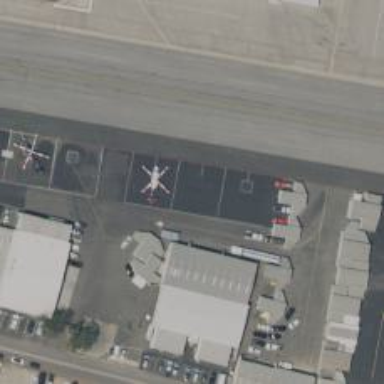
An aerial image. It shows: Image of helipad at airport.